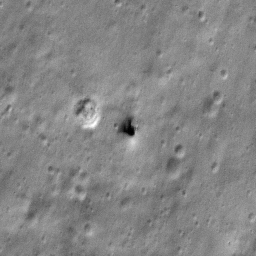
Pit: Stevinus 24
Host crater: Stevinus
Host type: impact_melt
Lunar coordinates: latitude -32.782, longitude 54.299